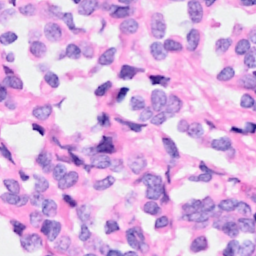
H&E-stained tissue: Breast